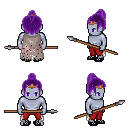
a pixel art fantasy rpg character, male body template, dark elf, purple skin, gray tattered cape, red pants, purple short topknot hairstyle, bronze tiara, ghillies, spear, four views (front, back, left, right), 2x2 character sprite sheet, small pixel art, hard edges, no anti-aliasing